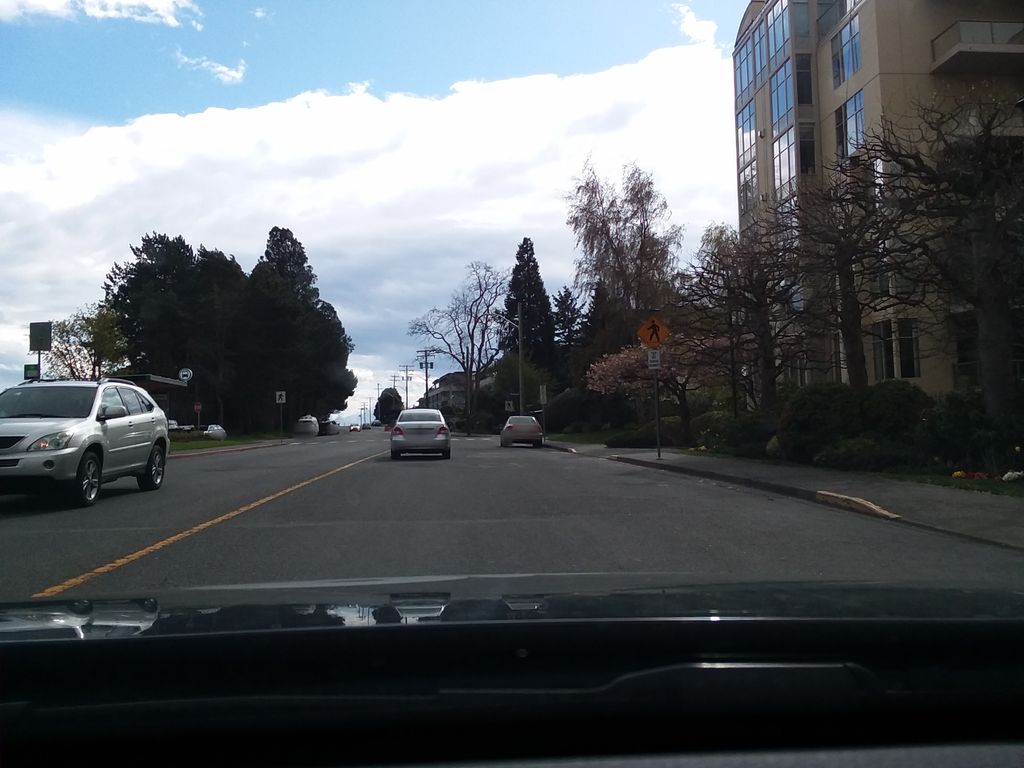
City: victoria